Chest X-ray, PA view. Patient: 57 years old, sex M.
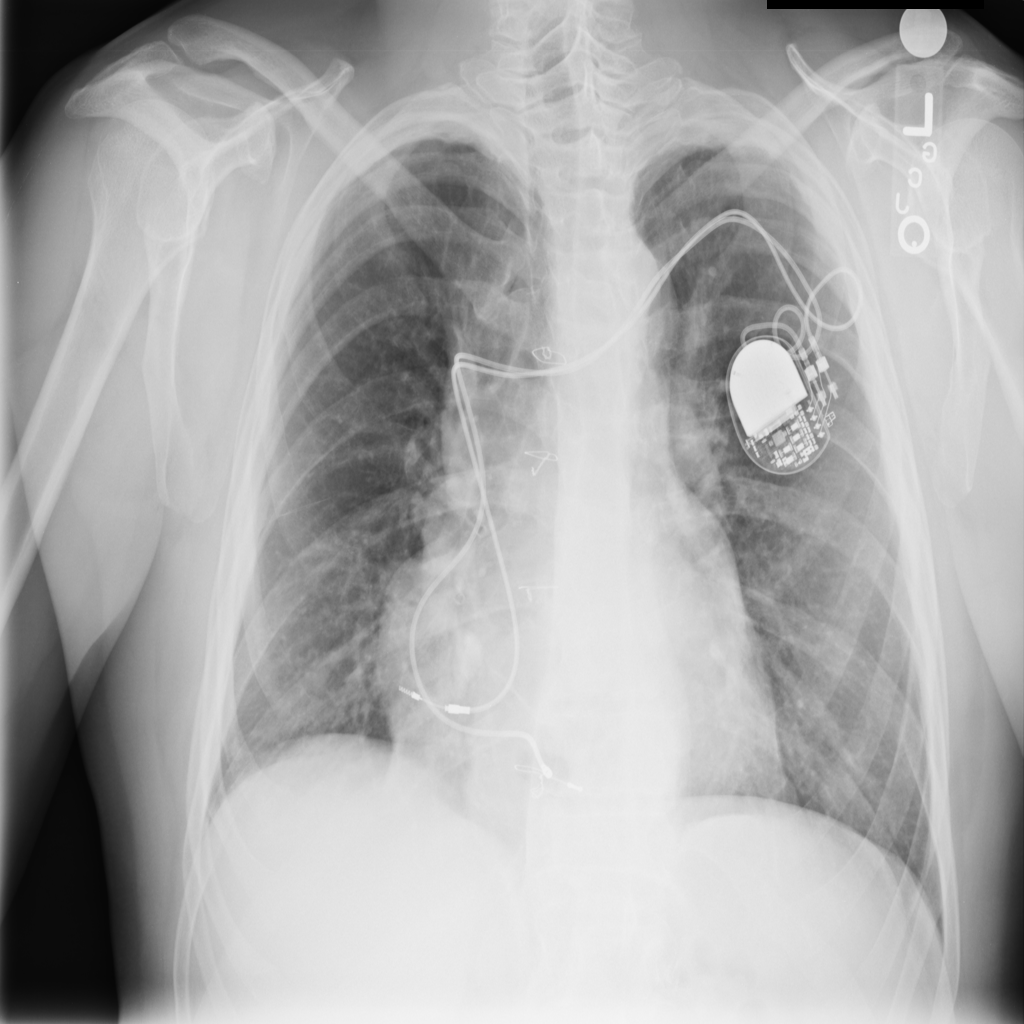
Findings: No Finding